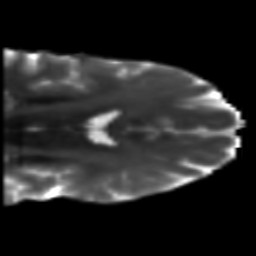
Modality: T2w
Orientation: coronal
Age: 46
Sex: male
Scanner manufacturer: siemens
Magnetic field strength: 3 T
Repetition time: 5.5 s
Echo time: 0.101 s